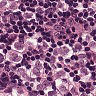
Metastatic tissue present: yes